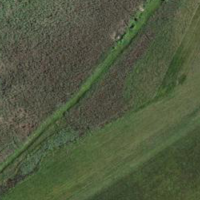
EUNIS habitat code: 16
Species observed at this site:
Corvus corone
Haematopus ostralegus
Alcedo atthis
Bucephala clangula
Aegithalos caudatus
Spinus spinus
Larus michahellis
Cygnus olor
Ardea alba
Erithacus rubecula
Dryocopus martius
Tringa glareola
Phoenicurus ochruros
Corvus corax
Anas acuta
Haliaeetus albicilla
Cyanistes caeruleus
Plectrophenax nivalis
Sus scrofa
Sturnus vulgaris
Troglodytes troglodytes
Larus canus
Chloris chloris
Passer domesticus
Mareca penelope
Passer montanus
Calidris alpina
Turdus merula
Circus aeruginosus
Mareca strepera
Mergus merganser
Motacilla alba
Certhia brachydactyla
Numenius arquata
Podiceps cristatus
Fulica atra
Anas crecca
Anthus spinoletta
Dendrocopos major
Turdus viscivorus
Buteo buteo
Anthus pratensis
Turdus iliacus
Chroicocephalus ridibundus
Platalea leucorodia
Phylloscopus collybita
Vulpes vulpes
Sitta europaea
Garrulus glandarius
Panurus biarmicus
Saxicola rubicola
Falco tinnunculus
Acrocephalus scirpaceus
Alopochen aegyptiaca
Anas platyrhynchos
Aythya ferina
Aythya fuligula
Fringilla coelebs
Regulus ignicapilla
Tadorna tadorna
Columba palumbus
Anser albifrons
Phalacrocorax carbo
Parus major
Anser anser